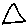
Label: triangle